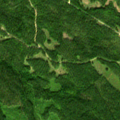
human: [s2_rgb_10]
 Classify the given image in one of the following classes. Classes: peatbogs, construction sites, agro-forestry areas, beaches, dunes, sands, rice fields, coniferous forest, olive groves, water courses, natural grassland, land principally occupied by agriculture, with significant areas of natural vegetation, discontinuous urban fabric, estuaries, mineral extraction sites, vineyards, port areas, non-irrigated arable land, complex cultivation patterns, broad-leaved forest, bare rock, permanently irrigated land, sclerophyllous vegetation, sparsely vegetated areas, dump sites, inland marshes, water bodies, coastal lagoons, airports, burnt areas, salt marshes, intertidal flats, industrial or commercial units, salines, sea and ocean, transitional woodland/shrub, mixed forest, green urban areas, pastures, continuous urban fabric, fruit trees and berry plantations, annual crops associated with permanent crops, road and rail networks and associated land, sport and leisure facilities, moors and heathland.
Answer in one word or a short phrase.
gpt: coniferous forest, mixed forest